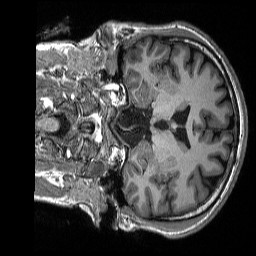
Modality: T1w
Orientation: coronal
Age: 30
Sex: male
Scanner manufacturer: siemens
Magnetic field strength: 3 T
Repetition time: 2.3 s
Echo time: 0.00298 s